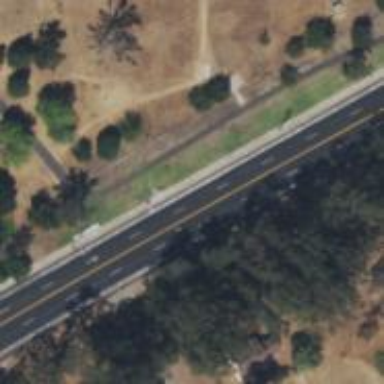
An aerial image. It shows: Secondary link road with asphalt surface.